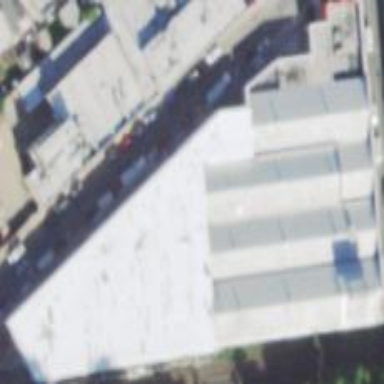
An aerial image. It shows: Building used for storage rental.